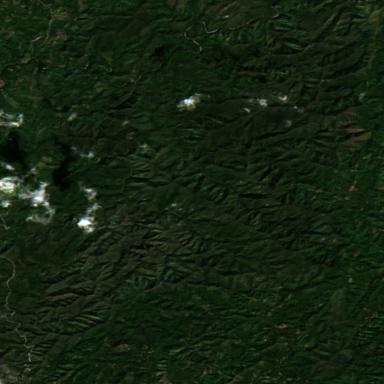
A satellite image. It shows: Fell natural area covered in forest.